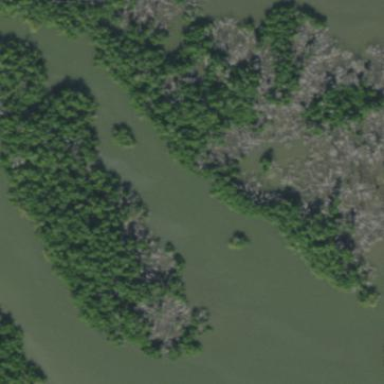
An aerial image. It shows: Rich mangrove swamp wetland filled with Mangrove plants.